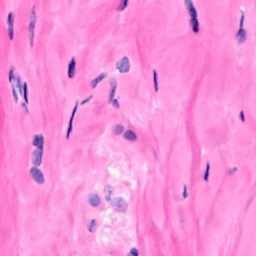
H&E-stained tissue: Breast